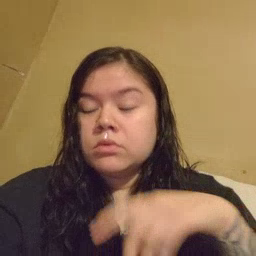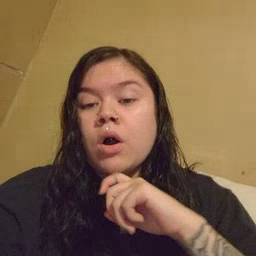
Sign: garbage